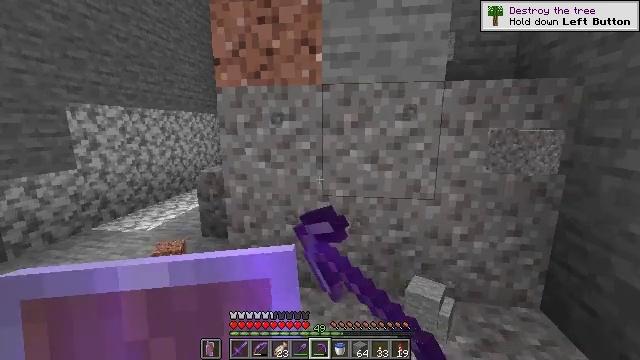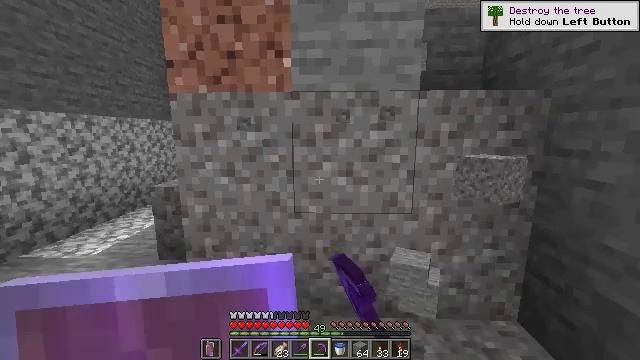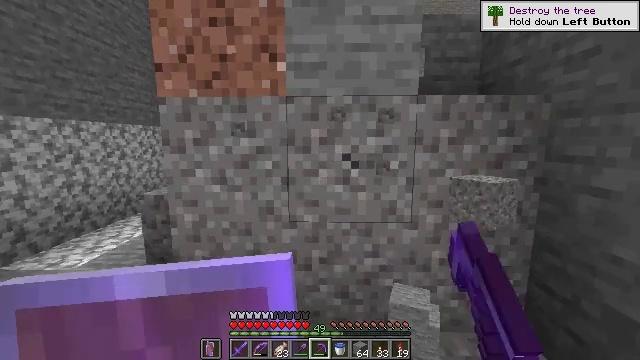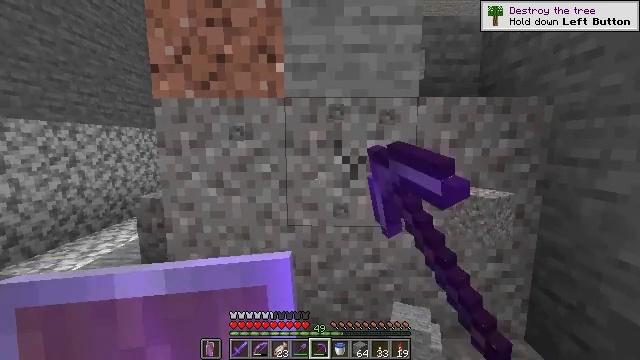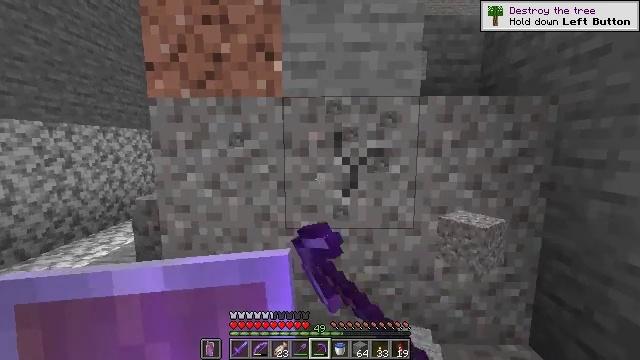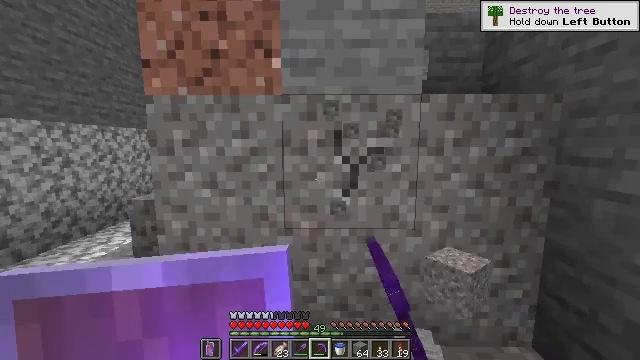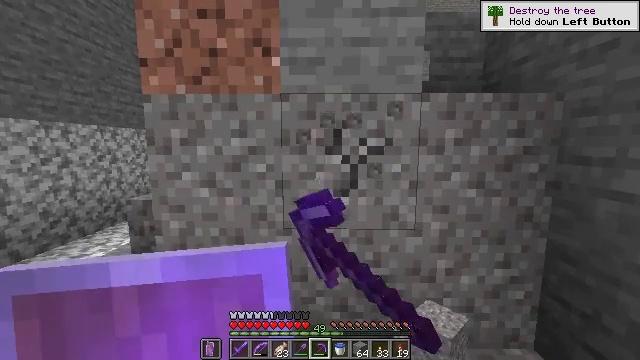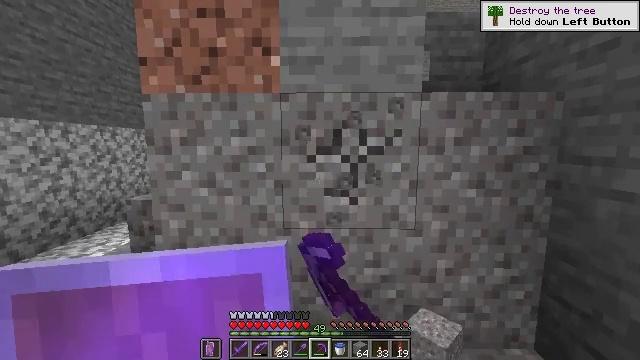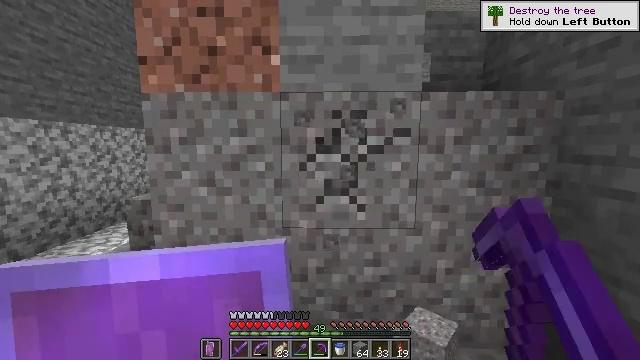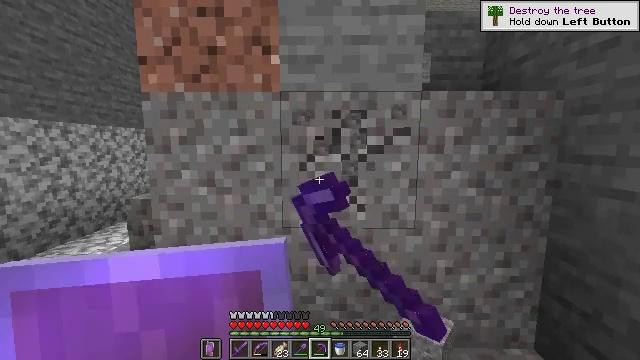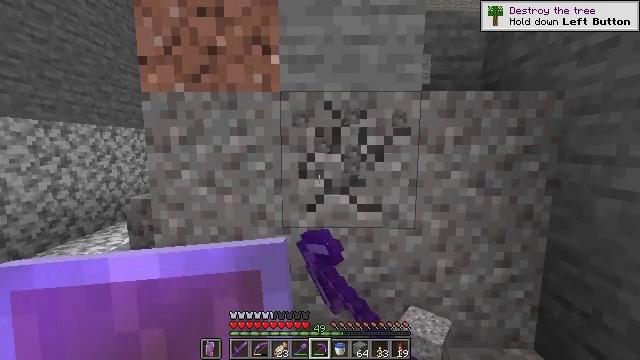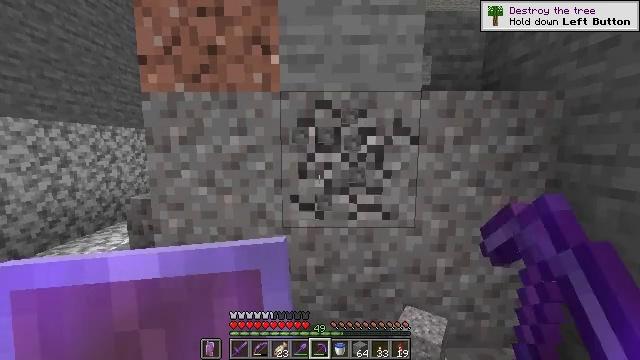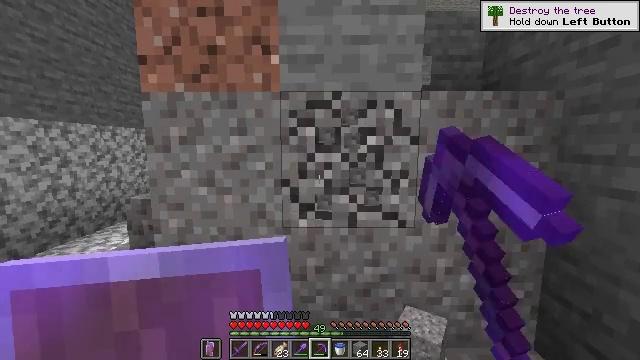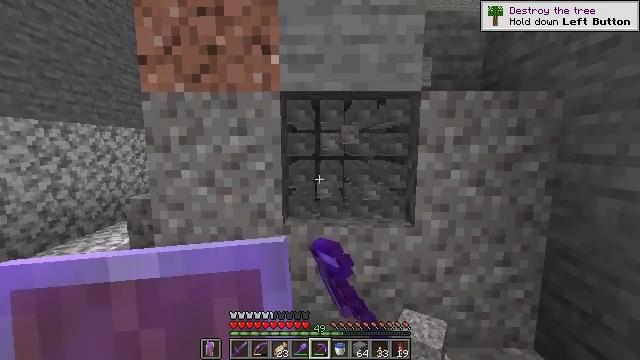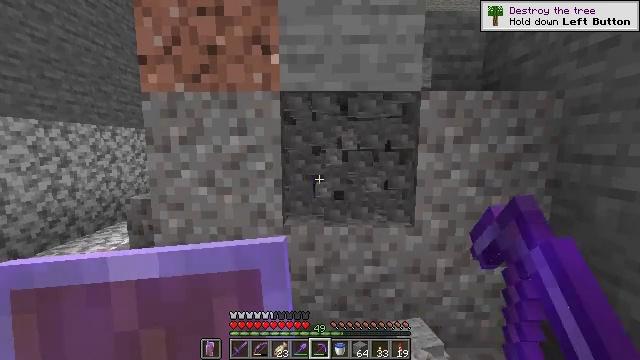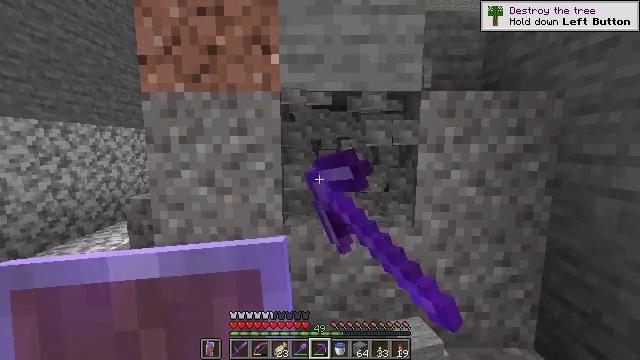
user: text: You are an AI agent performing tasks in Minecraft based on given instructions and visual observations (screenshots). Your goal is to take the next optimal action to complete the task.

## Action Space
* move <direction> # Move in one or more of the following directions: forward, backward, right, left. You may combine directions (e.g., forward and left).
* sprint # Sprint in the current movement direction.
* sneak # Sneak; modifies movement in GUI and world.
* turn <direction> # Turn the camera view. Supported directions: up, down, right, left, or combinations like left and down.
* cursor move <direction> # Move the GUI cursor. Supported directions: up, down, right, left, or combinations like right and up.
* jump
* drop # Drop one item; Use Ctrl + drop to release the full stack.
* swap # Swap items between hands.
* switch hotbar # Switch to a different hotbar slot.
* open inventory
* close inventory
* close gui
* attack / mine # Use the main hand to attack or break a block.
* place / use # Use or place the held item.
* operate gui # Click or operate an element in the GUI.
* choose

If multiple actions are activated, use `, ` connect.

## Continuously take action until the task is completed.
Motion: motion action
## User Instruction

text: Mine gravel from the ground.
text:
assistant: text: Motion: move forward, turn right and up, attack / mine
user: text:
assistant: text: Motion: turn right and up, attack / mine
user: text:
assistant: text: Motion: attack / mine
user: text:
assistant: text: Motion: attack / mine
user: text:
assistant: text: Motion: attack / mine
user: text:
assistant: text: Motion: attack / mine
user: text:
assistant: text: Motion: attack / mine
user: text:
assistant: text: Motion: attack / mine
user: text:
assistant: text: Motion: attack / mine
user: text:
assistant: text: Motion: attack / mine
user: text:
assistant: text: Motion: attack / mine
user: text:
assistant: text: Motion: attack / mine
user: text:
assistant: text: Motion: attack / mine
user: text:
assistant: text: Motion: attack / mine
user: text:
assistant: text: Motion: attack / mine
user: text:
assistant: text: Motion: attack / mine
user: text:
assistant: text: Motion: attack / mine
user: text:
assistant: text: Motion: attack / mine
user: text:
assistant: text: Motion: attack / mine
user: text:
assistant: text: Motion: attack / mine
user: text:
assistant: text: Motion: turn left, attack / mine
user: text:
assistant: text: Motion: turn left, attack / mine
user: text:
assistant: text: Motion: turn left, attack / mine
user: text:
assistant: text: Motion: attack / mine
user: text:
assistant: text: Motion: attack / mine
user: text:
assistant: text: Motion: attack / mine
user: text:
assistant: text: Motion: attack / mine
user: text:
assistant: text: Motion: attack / mine
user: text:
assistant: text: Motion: attack / mine
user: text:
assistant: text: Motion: attack / mine